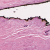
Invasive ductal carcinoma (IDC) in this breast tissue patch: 0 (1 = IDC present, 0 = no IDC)